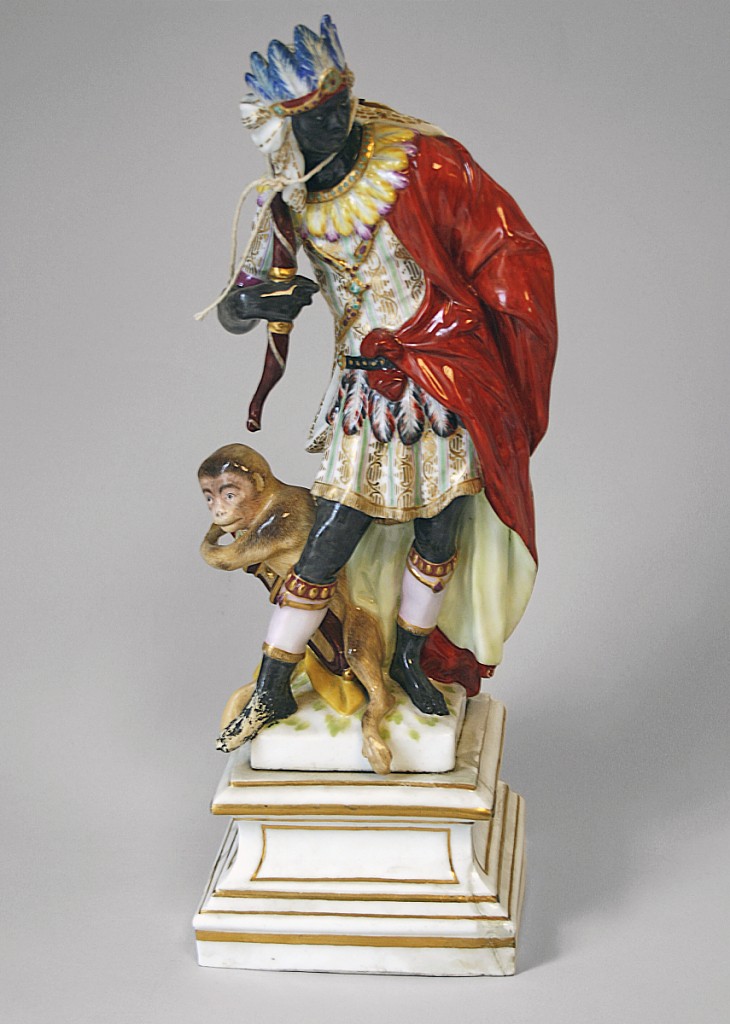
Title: Allegorical Figure of "Africa"
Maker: Royal Porcelain Manufactory, Berlin, German, established 1763
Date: ca. 1770
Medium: hard paste porcelain, vitreous enamel, gold
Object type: figure
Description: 1960-1-44-c: " Africa" standing male figure, black, wearing tun...;     1960-1-44-e: a) "Asia" standing female figure, wearing turban a...;     1960-1-44-f: a) "Asia" standing female figure, wearing turban a...